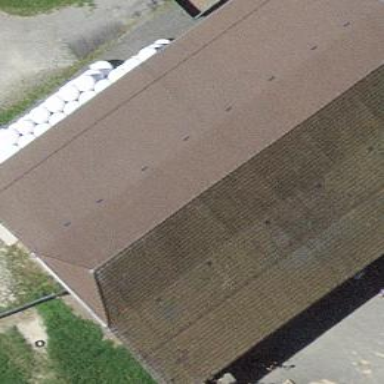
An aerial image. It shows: Rural barn.